Field crop: maize
Growth stage: 1
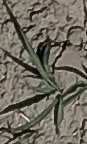
Species: sorghum